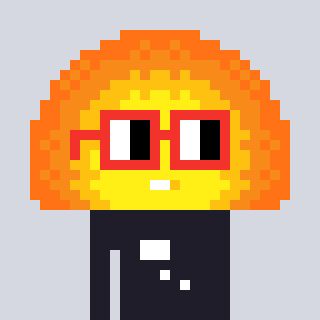
a pixel art character with square red glasses, a sunset-shaped head and a grayscale-colored body on a cool background